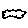
Label: cloud